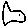
Label: fish